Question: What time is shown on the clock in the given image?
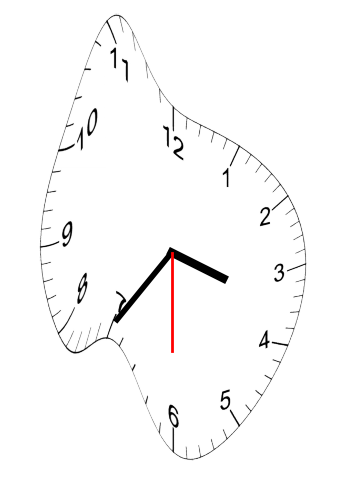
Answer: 03:35:30